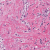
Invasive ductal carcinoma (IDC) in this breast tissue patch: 0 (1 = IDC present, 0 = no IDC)